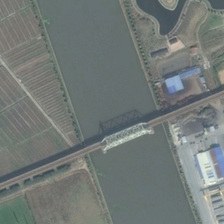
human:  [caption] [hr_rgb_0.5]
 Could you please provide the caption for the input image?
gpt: a bridge is on a river with several pieces of farmlands and several buildings with a pond in two sides of it .

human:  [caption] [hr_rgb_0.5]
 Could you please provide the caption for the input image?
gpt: a bridge is on a river with several pieces of farmlands and several buildings with a pond in two sides of it .

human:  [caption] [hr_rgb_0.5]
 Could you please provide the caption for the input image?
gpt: a bridge is on a river with several pieces of farmlands and several buildings with a pond in two sides of it .

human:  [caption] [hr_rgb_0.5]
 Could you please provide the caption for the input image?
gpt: a bridge is on a river with several pieces of farmlands and several buildings with a pond in two sides of it .

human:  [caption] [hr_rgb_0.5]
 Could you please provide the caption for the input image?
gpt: a bridge is on a river with several pieces of farmlands and several buildings with a pond in two sides of it .